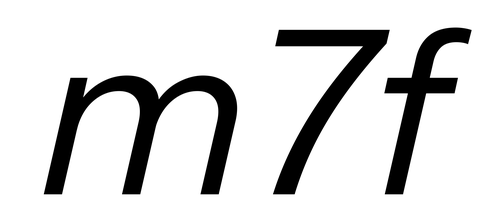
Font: InstrumentSans-Italic_Italic